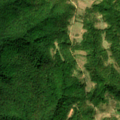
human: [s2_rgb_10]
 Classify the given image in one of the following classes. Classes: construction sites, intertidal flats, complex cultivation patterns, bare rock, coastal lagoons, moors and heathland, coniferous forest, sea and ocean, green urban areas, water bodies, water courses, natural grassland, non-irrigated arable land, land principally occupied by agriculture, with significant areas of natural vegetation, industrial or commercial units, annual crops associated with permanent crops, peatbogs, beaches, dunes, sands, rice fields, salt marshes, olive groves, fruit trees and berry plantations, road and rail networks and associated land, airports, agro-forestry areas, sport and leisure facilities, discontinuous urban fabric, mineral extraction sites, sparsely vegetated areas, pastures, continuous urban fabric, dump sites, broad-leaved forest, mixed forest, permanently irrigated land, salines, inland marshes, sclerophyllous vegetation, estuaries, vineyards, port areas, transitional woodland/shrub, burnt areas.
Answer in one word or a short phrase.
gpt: land principally occupied by agriculture, with significant areas of natural vegetation, broad-leaved forest